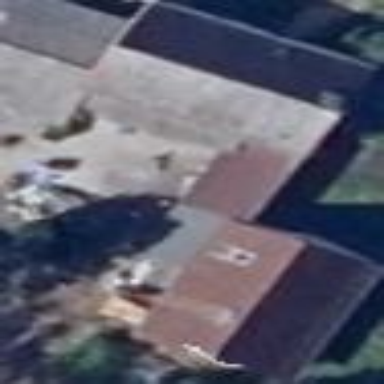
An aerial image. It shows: Building.